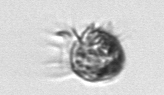
Label: Ciliophora